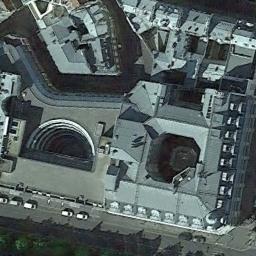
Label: commercial_area